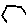
Label: hexagon